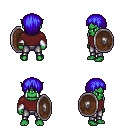
a pixel art fantasy rpg character, male body template, orc, green skin, maroon long-sleeve shirt, metal pants, blue plain hairstyle, white cloth bracers, shield, four views (front, back, left, right), 2x2 character sprite sheet, small pixel art, hard edges, no anti-aliasing